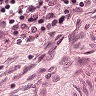
Metastatic tissue present: no